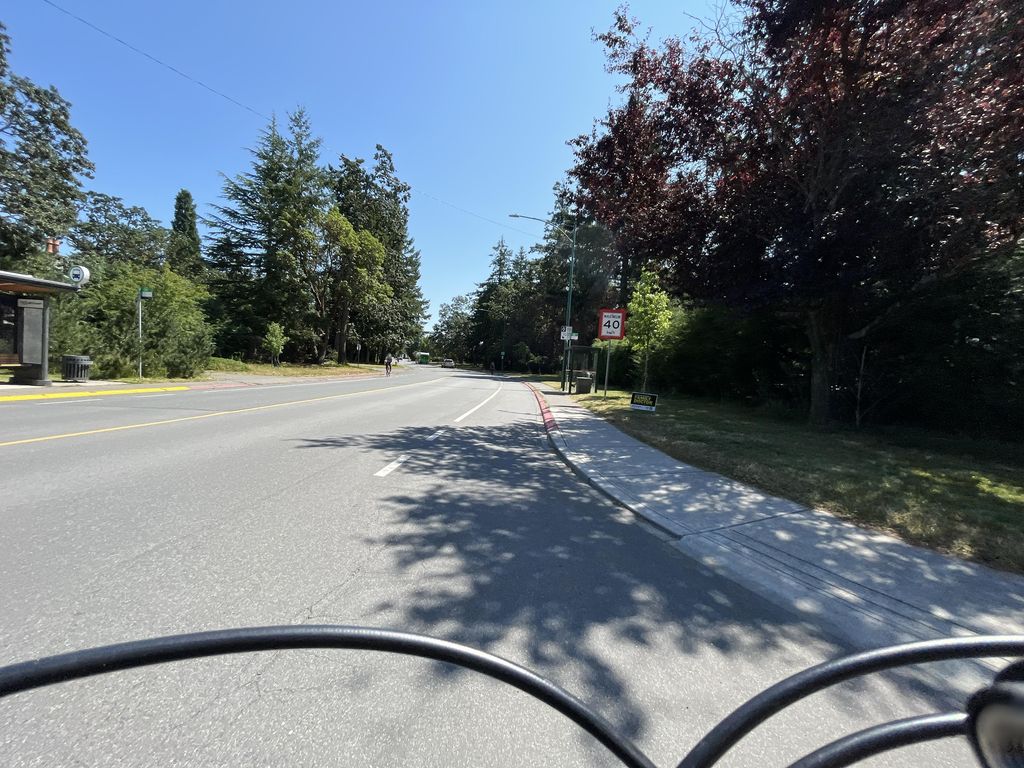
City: victoria